Question: I'm using XNA 4.0, and I've built a game which will be released for Steam, Impulse and others as well. Now, the thing is that they don't accept ClickOnce deployments since they can't (or can they?) be installed silently.
So I went back to the drawing board, building a Windows Setup project for my XNA project. This works just fine, but when I build the installer, all the content in my content project has been excluded for some reason.

Now, my content project's content normally changes once in a while as I update the game. Therefore, I would hate to add all the content to the setup project manually.
Is it possible to solve this problem by somehow allowing a content project's output files to automatically be included in the installer?
It's important to keep in mind that I want prerequisites to be installed automatically. It is also a requirement that the installation can run in silent mode.
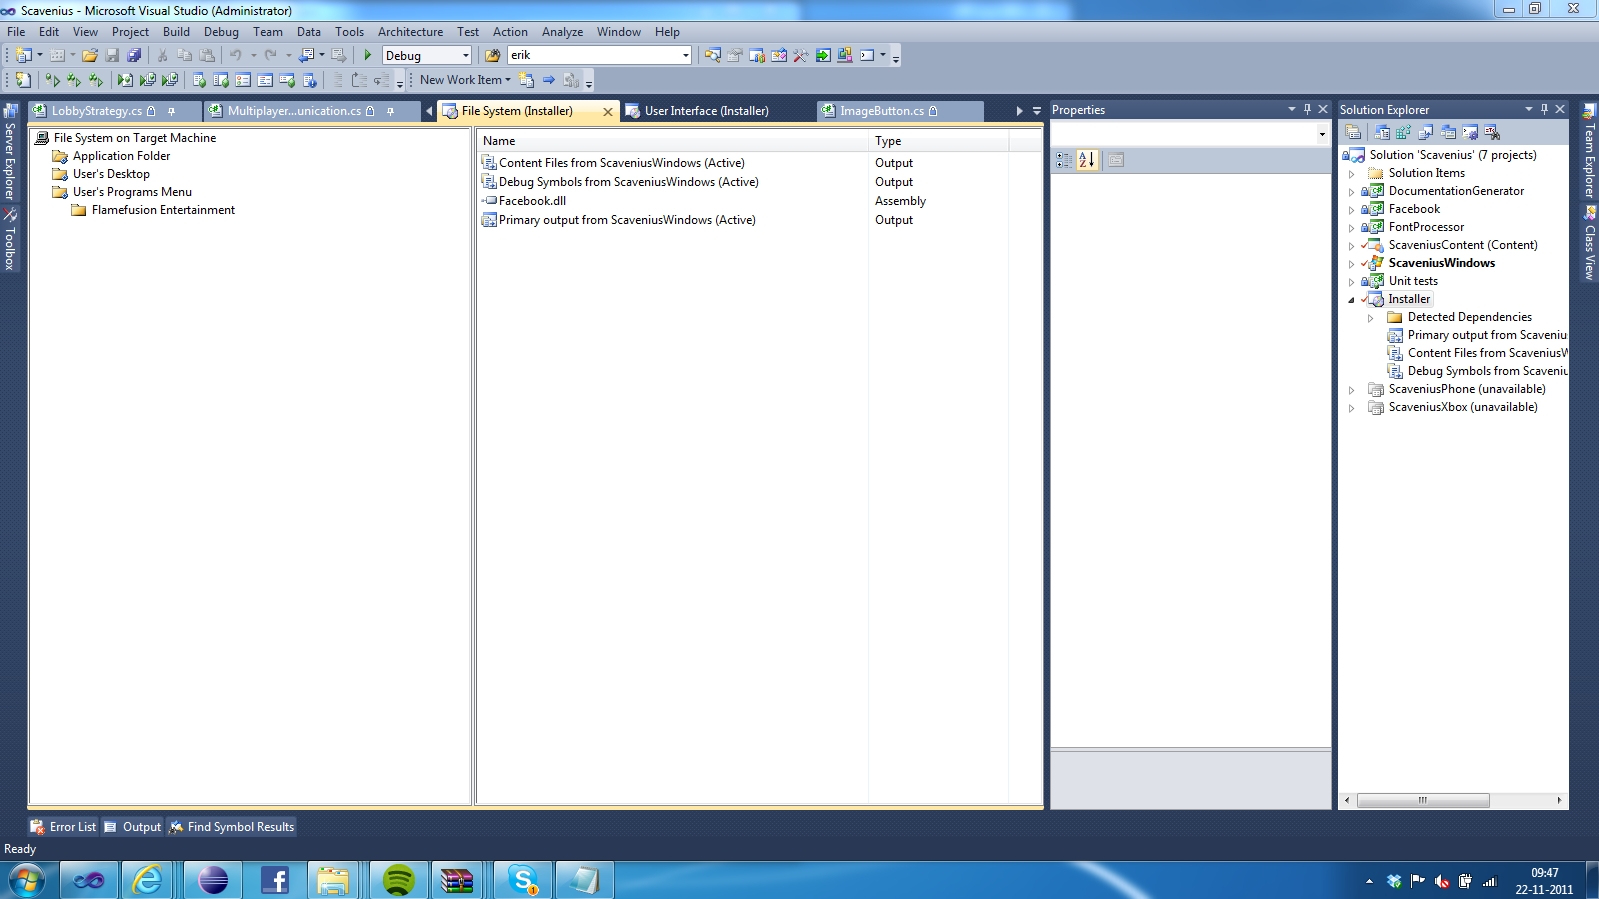
Answer: I was never able to get the setup project to discover the XNA content automatically. To get it to work I had to manually create folders in the setup project and add the content files. It was tedious to add all the files because you have to add them one folder at a time, although you can multi-select and add all the files in one folder with a single action. Once I had all the content files the install worked perfectly.
An alternative might be to add the content files to your main XNA project as Visual Studio "Content", not just XNA content. I found that difficult to do because Visual Studio tries to enforce a certain folder structure that doesn't necesarily match your content folder structure. However, if you can adjust your content to match this structure then you just have to mark the files as content by setting their "Build Action" to "Content". Once you've done that, go to your Setup project and choose "Add" -> "Project Output..." and select "Content Files" from your main XNA projct.